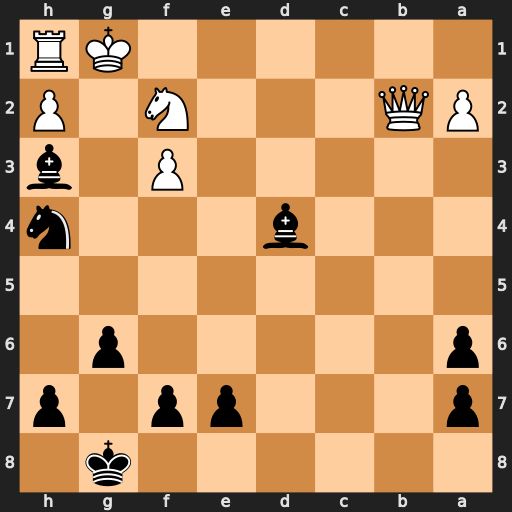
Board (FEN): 6k1/p3pp1p/p5p1/8/3b3n/5P1b/PQ3N1P/6KR
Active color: b
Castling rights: -
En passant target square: -
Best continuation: Nxf3#